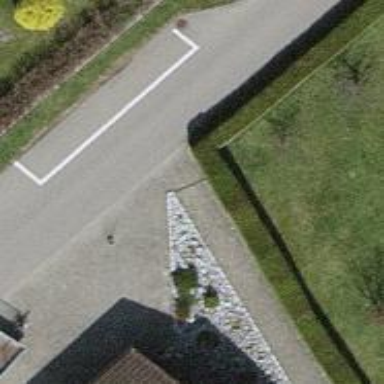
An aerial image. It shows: Hedge acting as barrier.